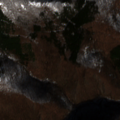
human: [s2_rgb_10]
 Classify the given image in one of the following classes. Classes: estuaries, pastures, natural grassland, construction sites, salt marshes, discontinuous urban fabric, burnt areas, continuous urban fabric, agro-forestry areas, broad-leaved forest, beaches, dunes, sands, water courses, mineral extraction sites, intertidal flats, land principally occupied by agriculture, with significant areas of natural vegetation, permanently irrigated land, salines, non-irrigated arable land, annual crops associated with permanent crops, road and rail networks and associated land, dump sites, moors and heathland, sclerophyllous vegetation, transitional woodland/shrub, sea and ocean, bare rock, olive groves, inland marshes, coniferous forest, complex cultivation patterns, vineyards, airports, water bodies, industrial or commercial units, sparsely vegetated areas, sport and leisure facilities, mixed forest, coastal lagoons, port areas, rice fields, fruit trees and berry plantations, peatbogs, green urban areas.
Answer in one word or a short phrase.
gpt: broad-leaved forest